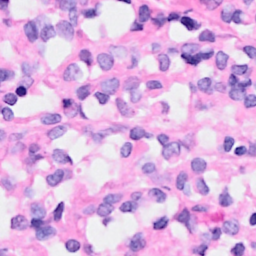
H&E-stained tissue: Breast